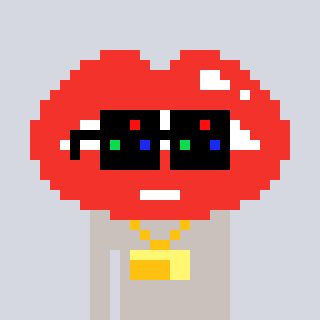
a pixel art character with square black sunglasses, a lips-shaped head and a foggrey-colored body on a cool background